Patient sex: F
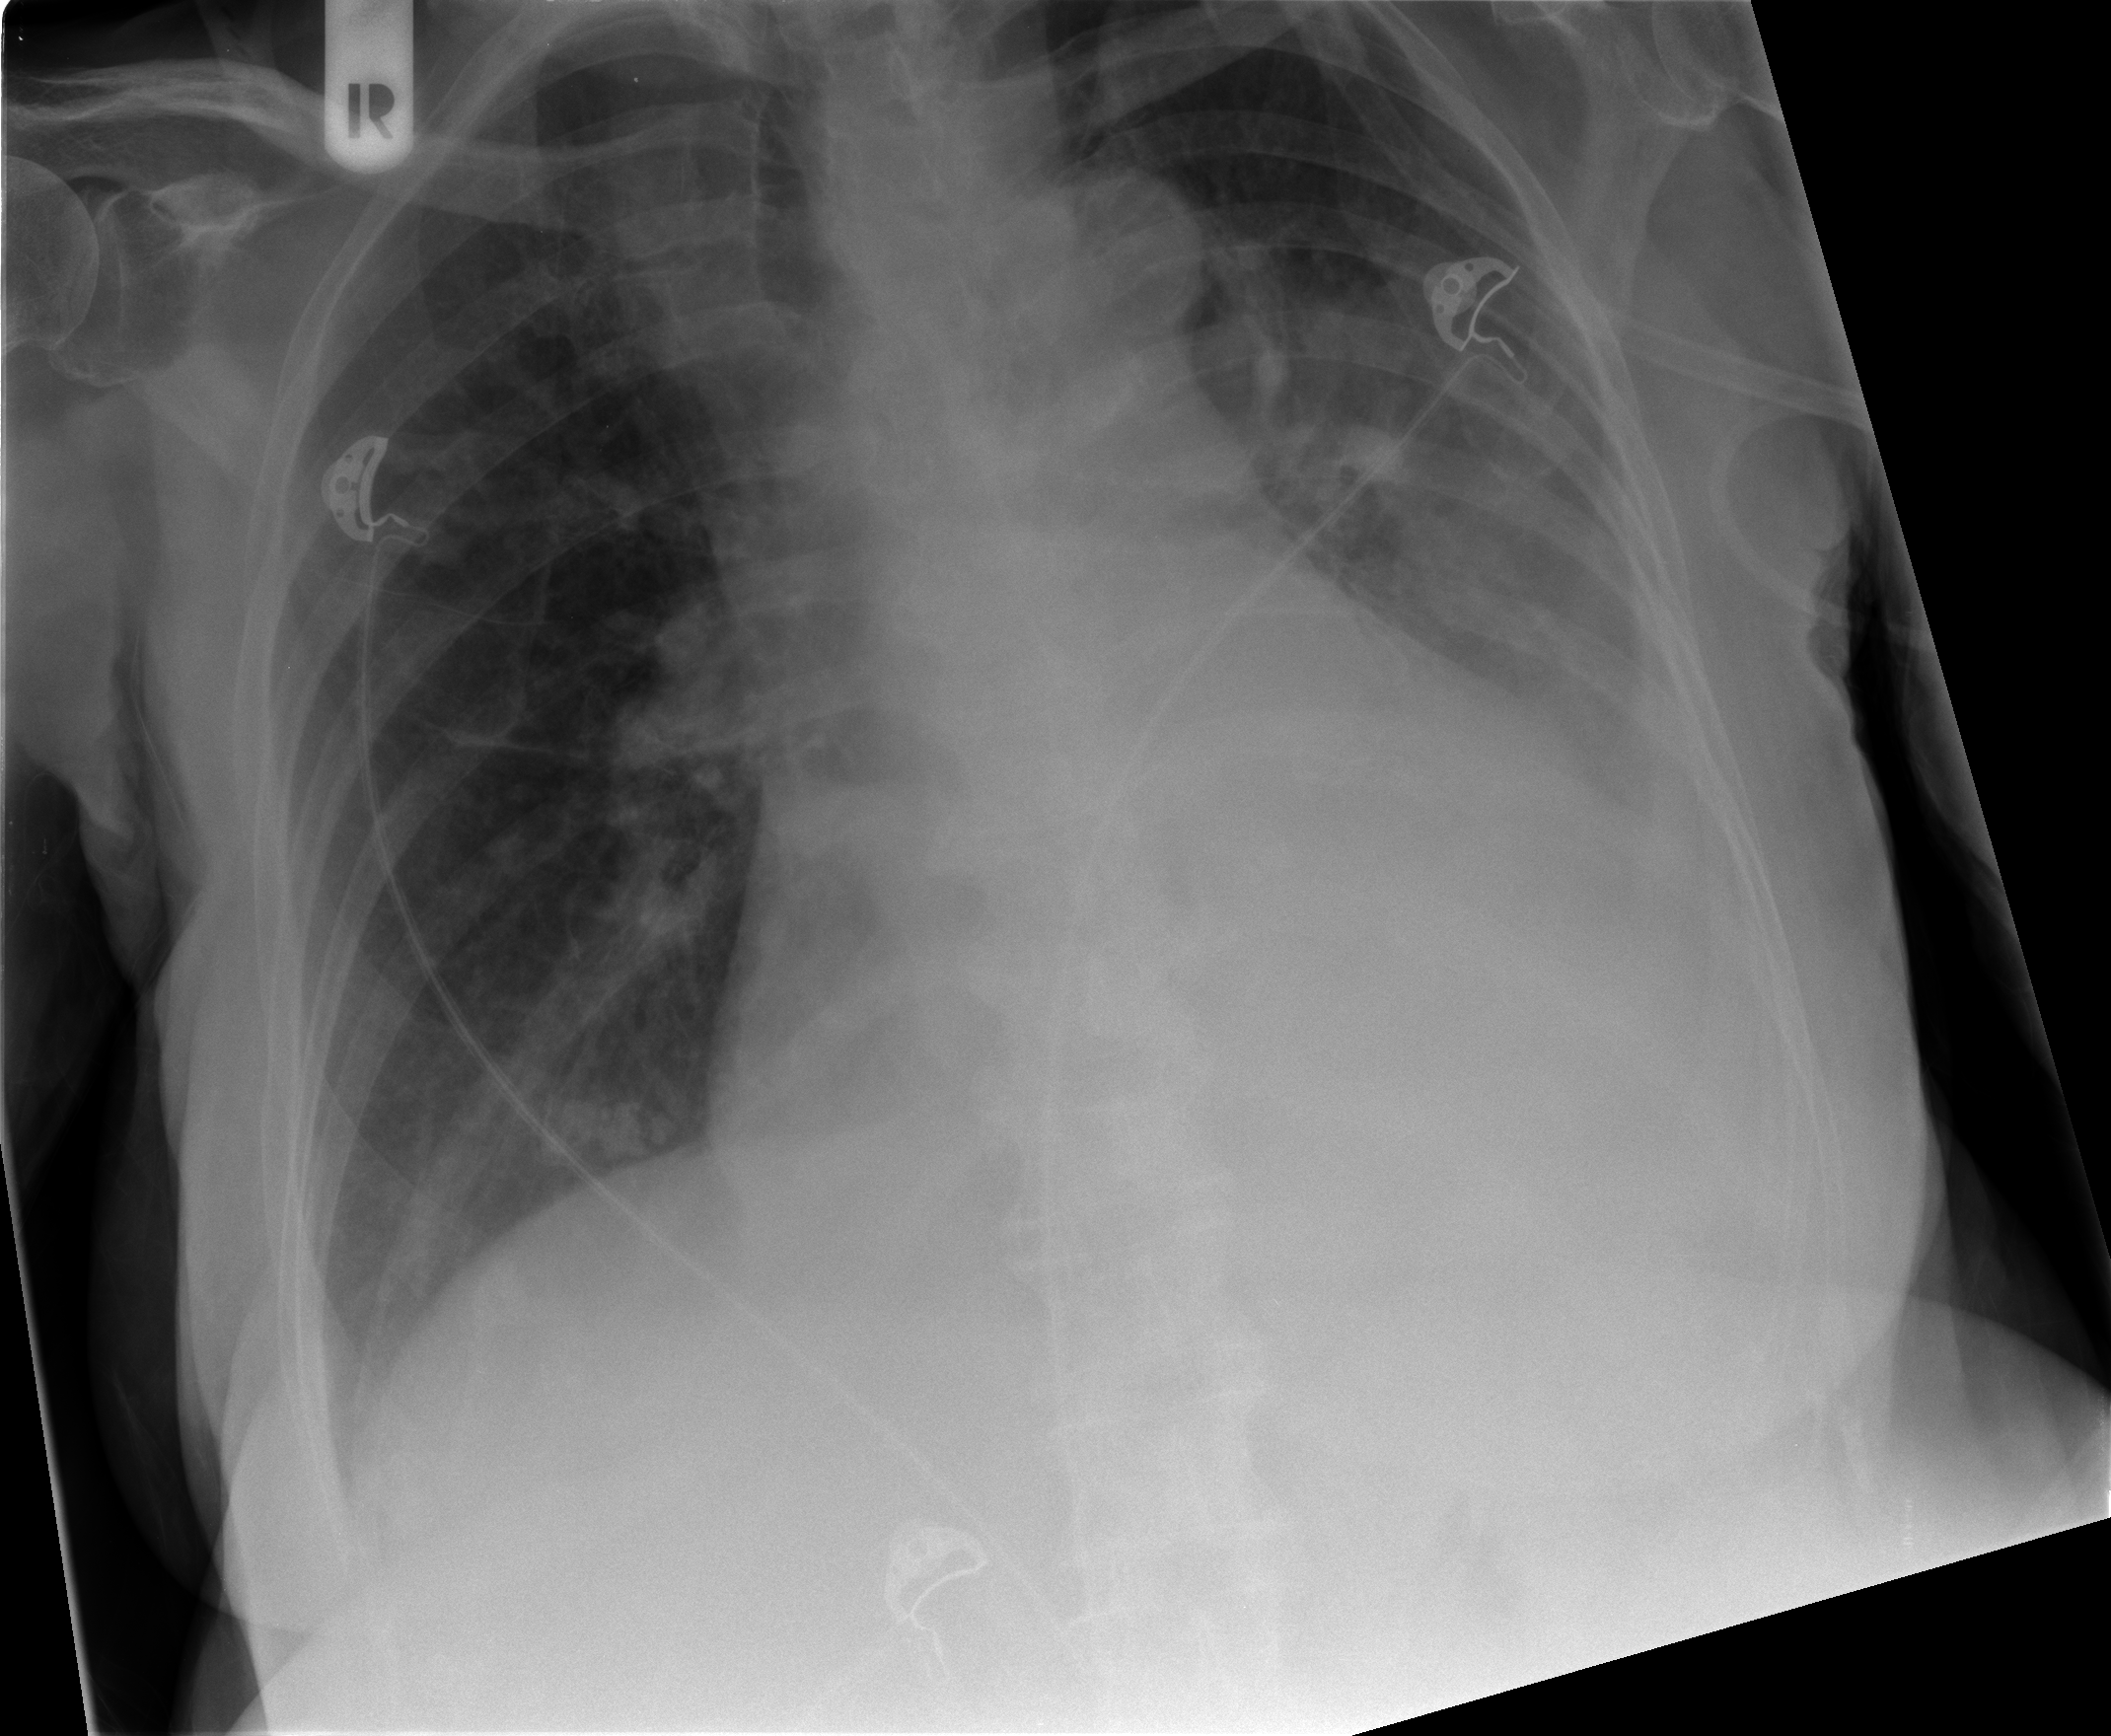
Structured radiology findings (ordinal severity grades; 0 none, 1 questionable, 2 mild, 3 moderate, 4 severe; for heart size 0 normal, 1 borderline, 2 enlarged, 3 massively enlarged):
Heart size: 2
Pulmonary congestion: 1
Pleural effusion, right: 0
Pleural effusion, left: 2
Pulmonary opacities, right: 1
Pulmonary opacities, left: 2
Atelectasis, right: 1
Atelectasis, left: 2